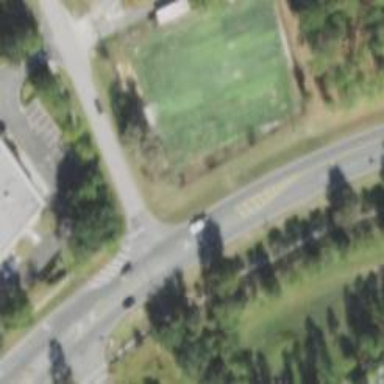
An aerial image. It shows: Left sidewalk along asphalt tertiary road.